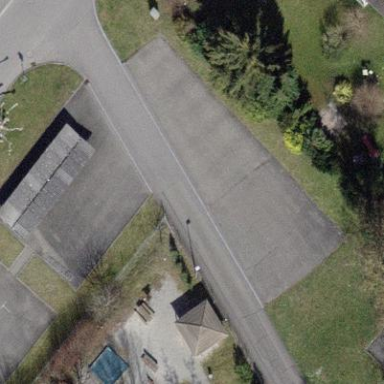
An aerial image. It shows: Parking area.